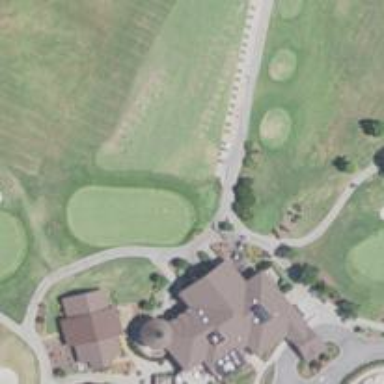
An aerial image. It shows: Path for both roads and golfers.